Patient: sex M, age 38
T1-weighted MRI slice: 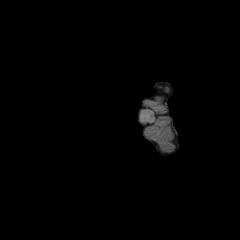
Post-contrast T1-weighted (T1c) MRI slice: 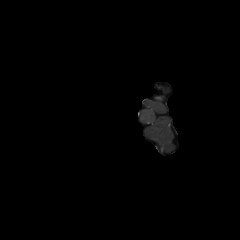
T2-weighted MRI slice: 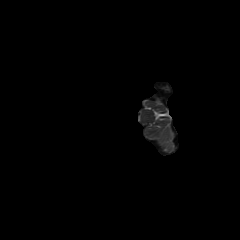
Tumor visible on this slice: no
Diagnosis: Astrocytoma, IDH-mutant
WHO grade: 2